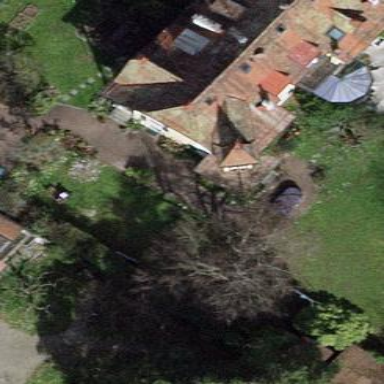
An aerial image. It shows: Garden enclosed by fence.